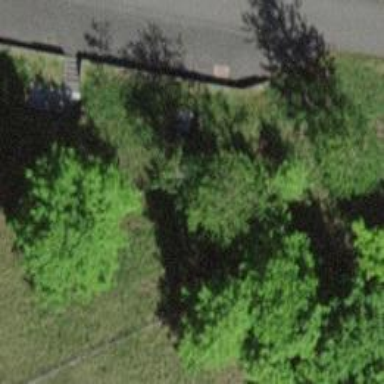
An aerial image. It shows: Row of trees in natural setting.